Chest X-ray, PA view. Patient: 61 years old, sex M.
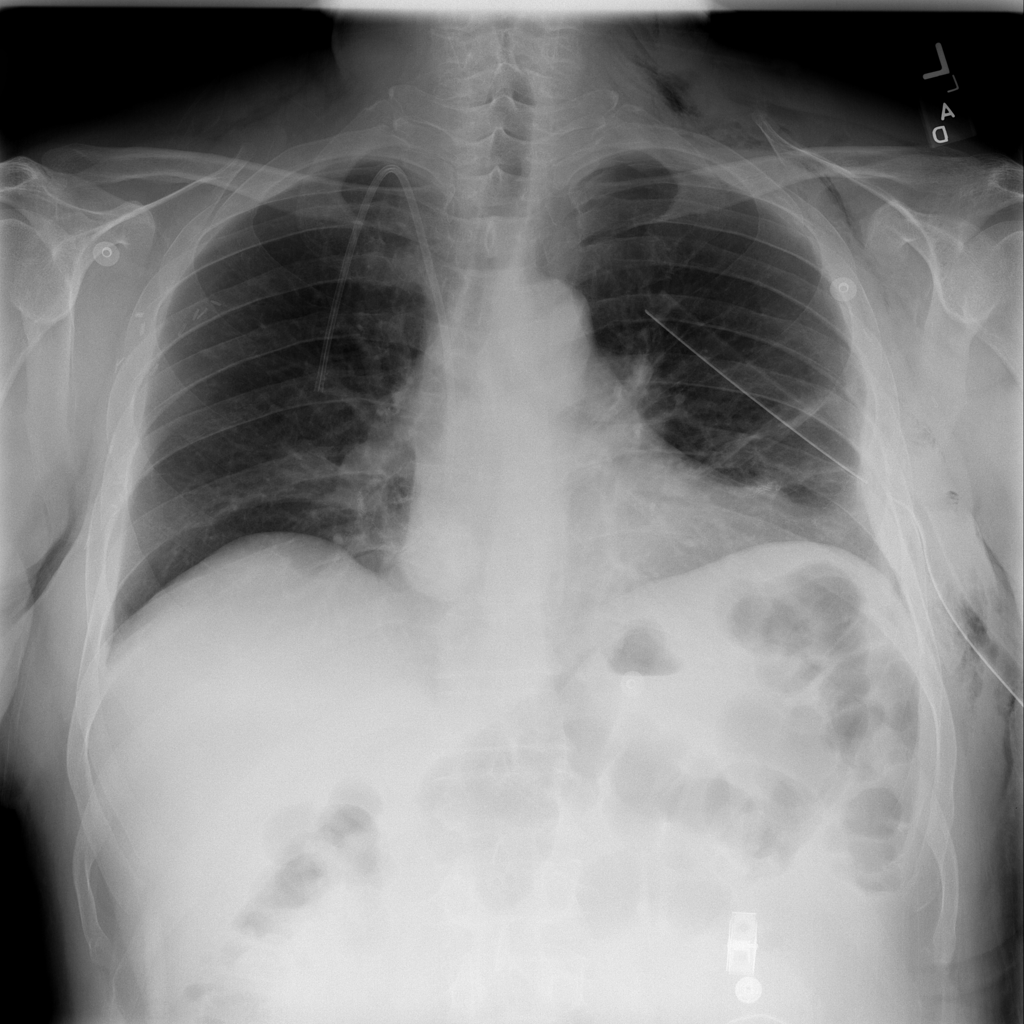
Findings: Pneumothorax